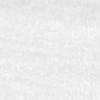
Label: no_change